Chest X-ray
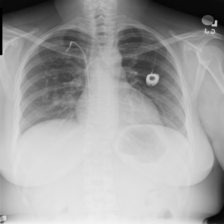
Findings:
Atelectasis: negative
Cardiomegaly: negative
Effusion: negative
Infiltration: negative
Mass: negative
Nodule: negative
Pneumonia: negative
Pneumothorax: negative
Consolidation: negative
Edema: negative
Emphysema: negative
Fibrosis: negative
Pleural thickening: negative
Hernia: negative